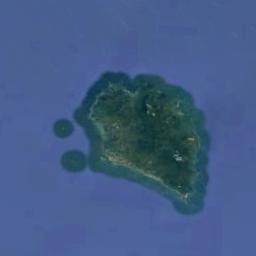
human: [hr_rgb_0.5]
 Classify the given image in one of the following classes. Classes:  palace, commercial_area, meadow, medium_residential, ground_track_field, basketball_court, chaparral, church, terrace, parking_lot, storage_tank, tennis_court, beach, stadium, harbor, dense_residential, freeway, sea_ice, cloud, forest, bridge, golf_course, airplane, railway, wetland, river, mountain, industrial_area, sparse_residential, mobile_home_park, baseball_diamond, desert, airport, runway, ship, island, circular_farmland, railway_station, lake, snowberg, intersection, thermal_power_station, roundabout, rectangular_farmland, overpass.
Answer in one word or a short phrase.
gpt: island